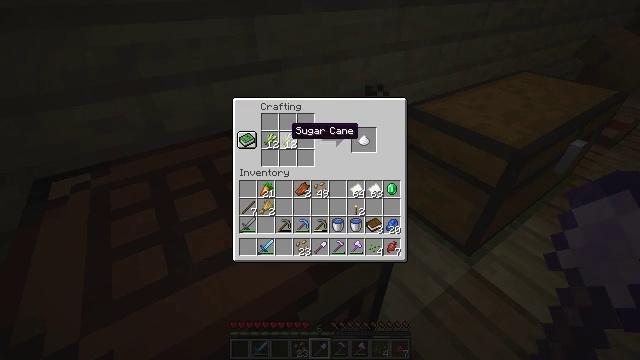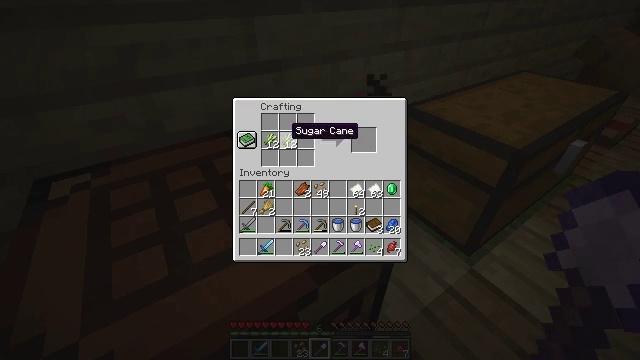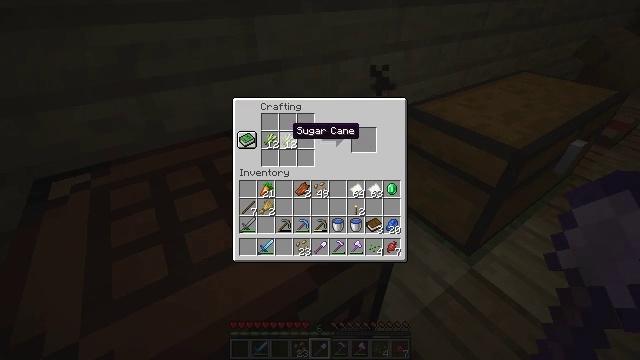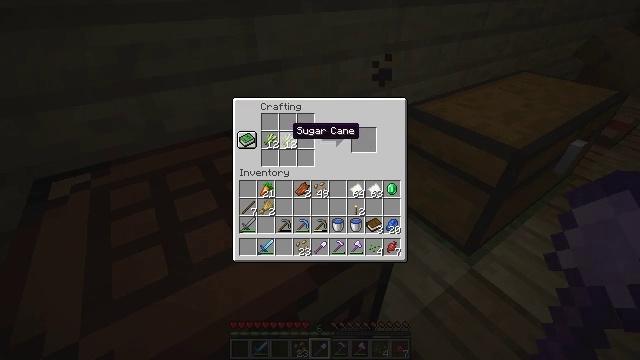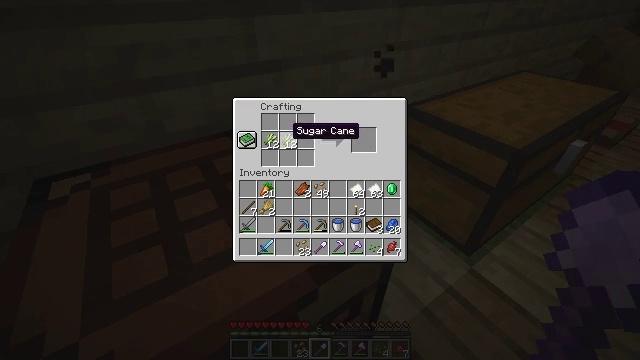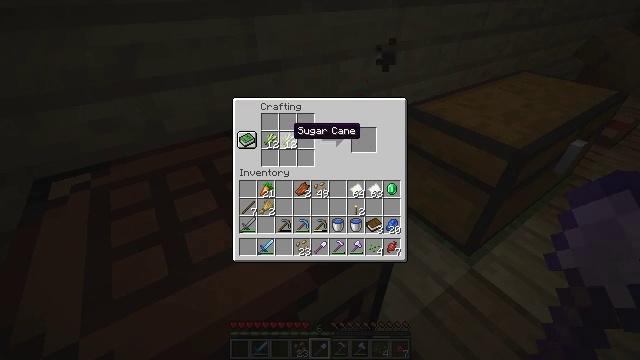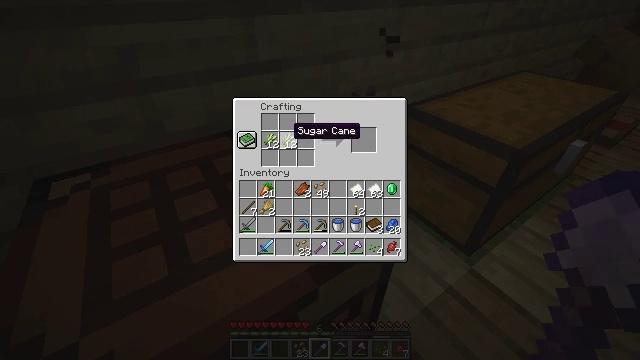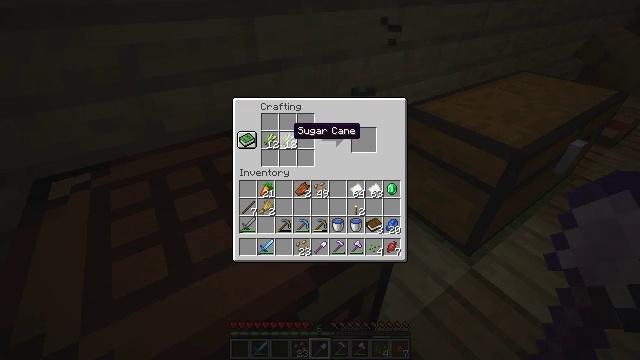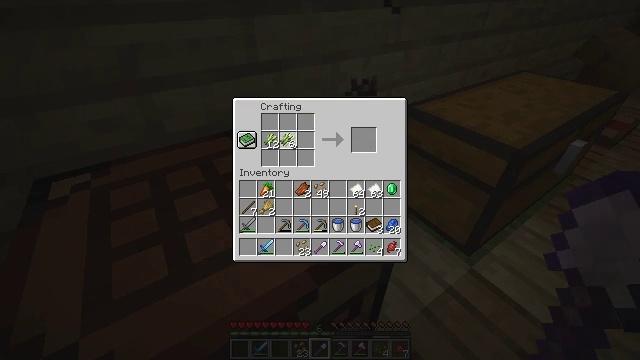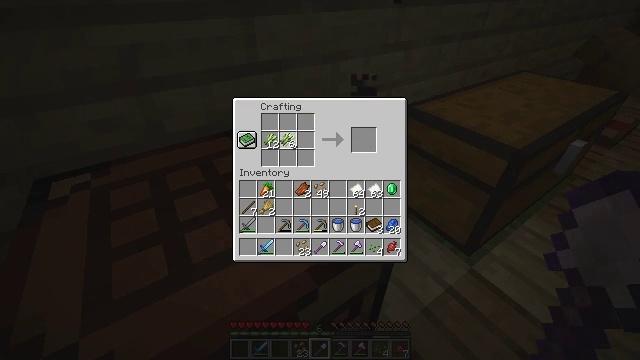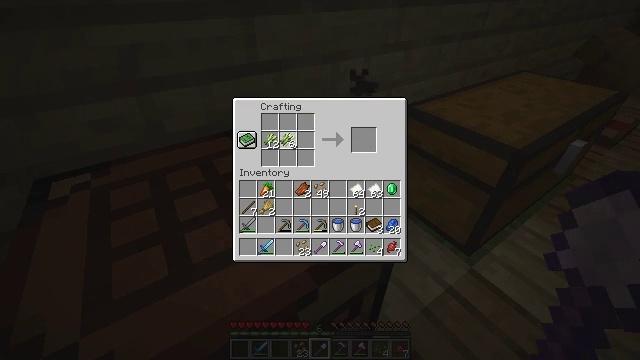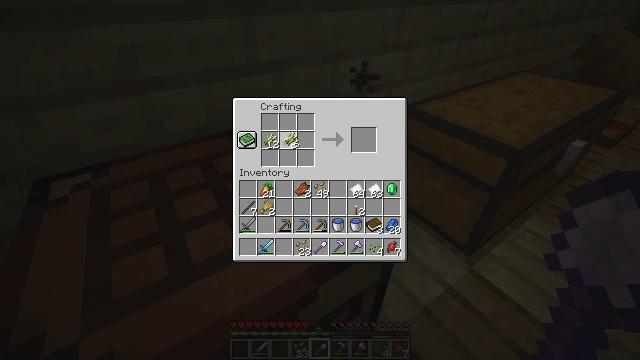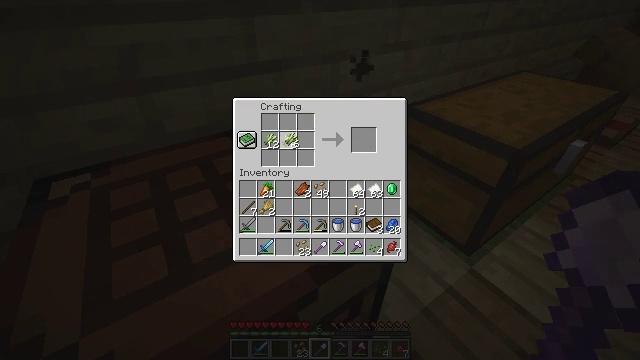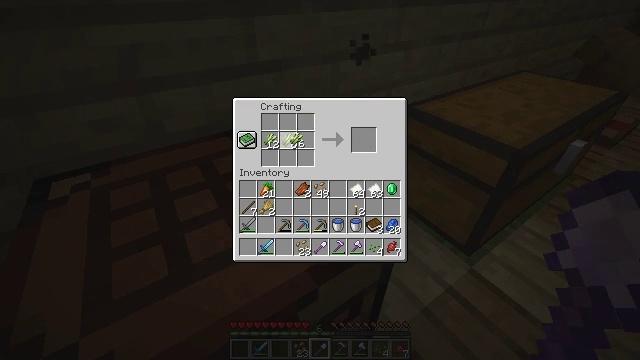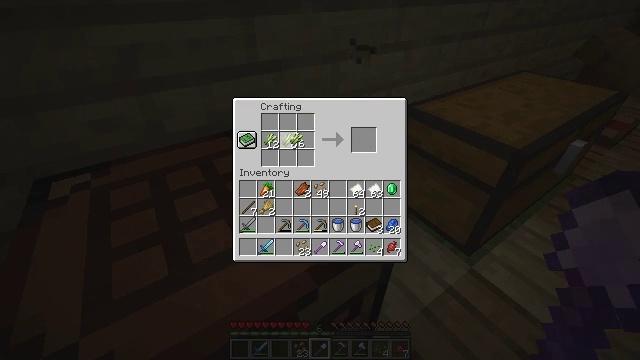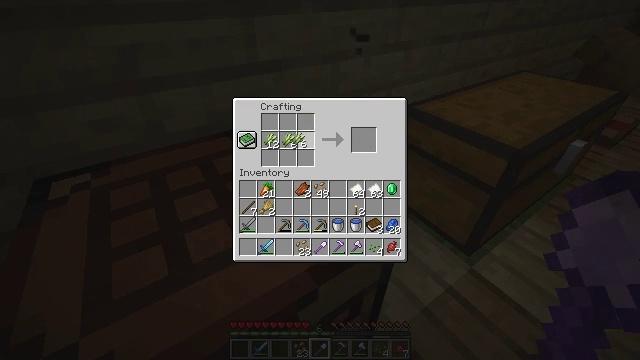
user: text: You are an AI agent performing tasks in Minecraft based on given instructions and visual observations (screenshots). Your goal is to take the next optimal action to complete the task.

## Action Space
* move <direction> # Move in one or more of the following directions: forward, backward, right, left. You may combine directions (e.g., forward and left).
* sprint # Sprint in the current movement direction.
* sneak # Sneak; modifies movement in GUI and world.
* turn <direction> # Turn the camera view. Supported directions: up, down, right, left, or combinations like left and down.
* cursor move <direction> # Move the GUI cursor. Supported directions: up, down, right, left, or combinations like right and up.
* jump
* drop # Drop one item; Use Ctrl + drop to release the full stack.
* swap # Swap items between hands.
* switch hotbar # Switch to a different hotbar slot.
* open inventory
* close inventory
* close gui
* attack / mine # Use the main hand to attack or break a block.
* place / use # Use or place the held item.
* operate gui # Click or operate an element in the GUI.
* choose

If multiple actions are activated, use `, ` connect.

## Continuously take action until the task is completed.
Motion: motion action
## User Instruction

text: Utilize the crafting table to make paper.
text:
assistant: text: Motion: no_op
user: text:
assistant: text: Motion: no_op
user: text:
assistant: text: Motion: no_op
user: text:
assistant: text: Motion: no_op
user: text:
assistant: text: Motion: no_op
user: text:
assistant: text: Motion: no_op
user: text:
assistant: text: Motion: no_op
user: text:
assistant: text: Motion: choose
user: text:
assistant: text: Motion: choose
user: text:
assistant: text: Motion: no_op
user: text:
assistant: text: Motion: no_op
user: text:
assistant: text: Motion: no_op
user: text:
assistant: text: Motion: no_op
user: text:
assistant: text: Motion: no_op
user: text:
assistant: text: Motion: no_op
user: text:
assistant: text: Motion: no_op
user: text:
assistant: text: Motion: no_op
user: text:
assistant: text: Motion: no_op
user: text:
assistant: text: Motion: no_op
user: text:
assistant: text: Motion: no_op
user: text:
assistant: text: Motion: no_op
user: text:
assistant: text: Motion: operate gui
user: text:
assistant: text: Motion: operate gui
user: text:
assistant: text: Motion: operate gui
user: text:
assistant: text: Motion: operate gui
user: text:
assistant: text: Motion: no_op
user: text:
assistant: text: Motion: cursor move left
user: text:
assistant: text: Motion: cursor move left
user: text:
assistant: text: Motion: no_op
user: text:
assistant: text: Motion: no_op